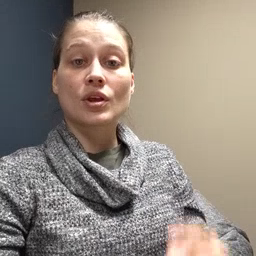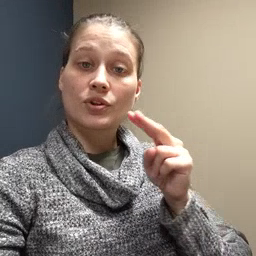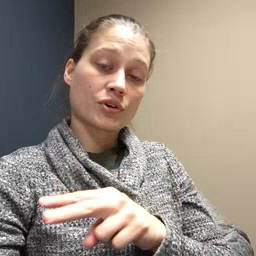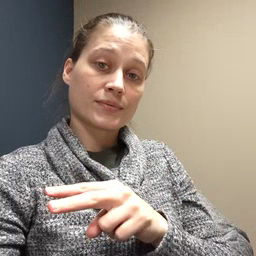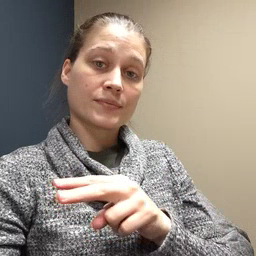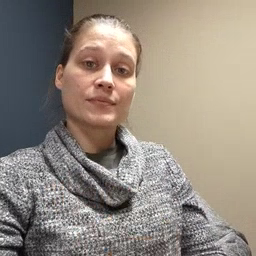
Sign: look